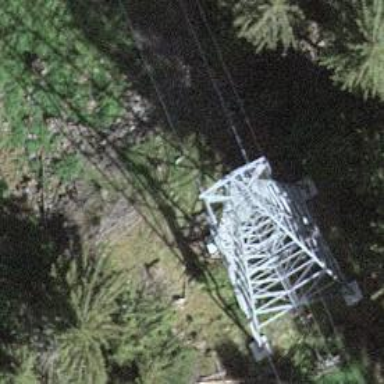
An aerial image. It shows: Pylon for aerialway.